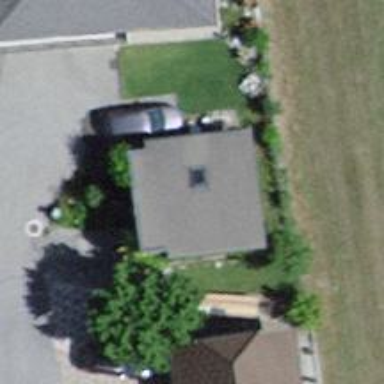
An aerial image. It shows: Group of garages.